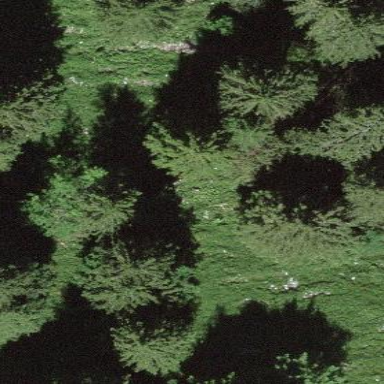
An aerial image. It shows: Forest area.